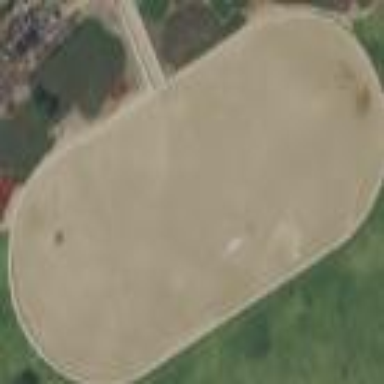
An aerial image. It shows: Dirt equestrian pitch for leisure land.